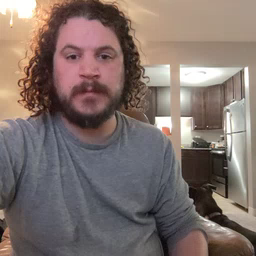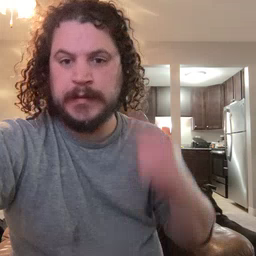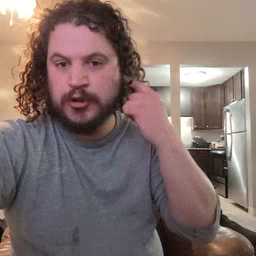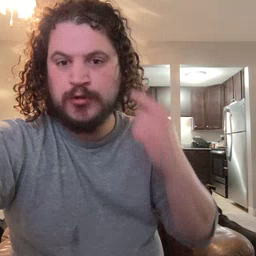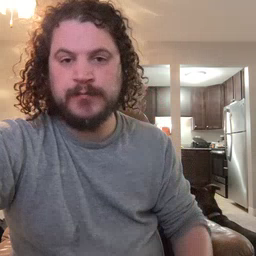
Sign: hear